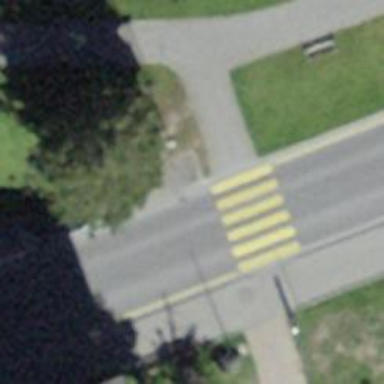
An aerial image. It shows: Marked crossing with zebra stripes on the road.